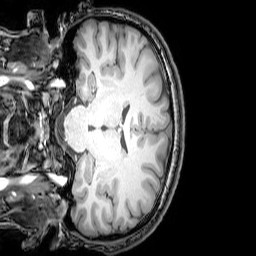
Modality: T1w
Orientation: coronal
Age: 23
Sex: male
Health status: healthy
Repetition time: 0.081 s
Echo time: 0.037 s